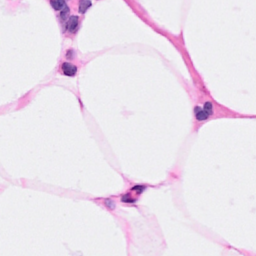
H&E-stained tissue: Breast